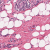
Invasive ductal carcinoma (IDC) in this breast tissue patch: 1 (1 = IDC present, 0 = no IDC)